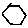
Label: hexagon